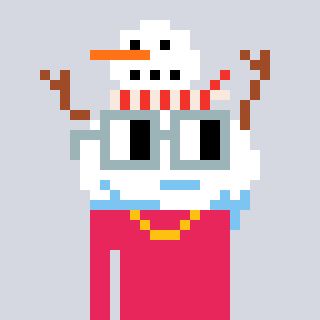
a pixel art character with square dark gray glasses, a snowman-shaped head and a redpinkish-colored body on a cool background